Question: I have a utility of 'Cart' in my website which is built in ASP.NET. In the cart page like it is generally on every page, I multiply 'quantity'*'price' to calculate total of individual items in the cart.
For the 'quantity', I have a '<asp:TextBox .... TextMode="Number"/>' control. And have used a regex in a '<asp:RegularExpressionValidator.../>'.
The following is the ASPX code :
'''
<asp:TextBox ID="txtQty" runat="server" Text="1" TextMode="Number" Style="width: 45px; text-align: center; margin-left: 10px"></asp:TextBox>
<asp:RegularExpressionValidator ID="regExQty" runat="server" ControlToValidate="txtQty" ValidationExpression="^[1-9][0-9]*$" ErrorMessage="Invalid Quantity!" Display="Dynamic" ForeColor="Red"></asp:RegularExpressionValidator>
'''
Now using this 'regex' it functions properly for the following inputs :
doesn't allow '0' as input
doesnt' allow negative numbers
But it the following :
the input : '1pppp' , i.e. a digit following by any number/s of character
the input : 'p' , i.e. only string is also allowed.
I do not know why is this happening.
I have used a repeater control, inside which there is a text box used for quantity.
This is the code to calculate the 'total' amount :
'''
int total = 0;
for (int i = 0; i < rptr.Items.Count; i++)
{
TextBox txtBox = (TextBox)rptr.Items[i].FindControl("txtQty");
HiddenField hdnProductId = (HiddenField)rptr.Items[i].FindControl("hdnVendorItemID");
VendorItemLogic vendorItemLogic = new VendorItemLogic();
VendorItem vendorItem = vendorItemLogic.SelectByID(Convert.ToInt32(hdnProductId.Value));
int price = Convert.ToInt32(vendorItem.Price);
total += Convert.ToInt32(txtBox.Text) * price;
lblTotal.Text = String.Format("{0:#,###,###.##}",(object)total);
plcHldrTotal.Visible = true;
}
'''

This is what happens , it doesn't give an error message but changes the border color to red, and then again when I move my cursor out of it, it removes the border color.
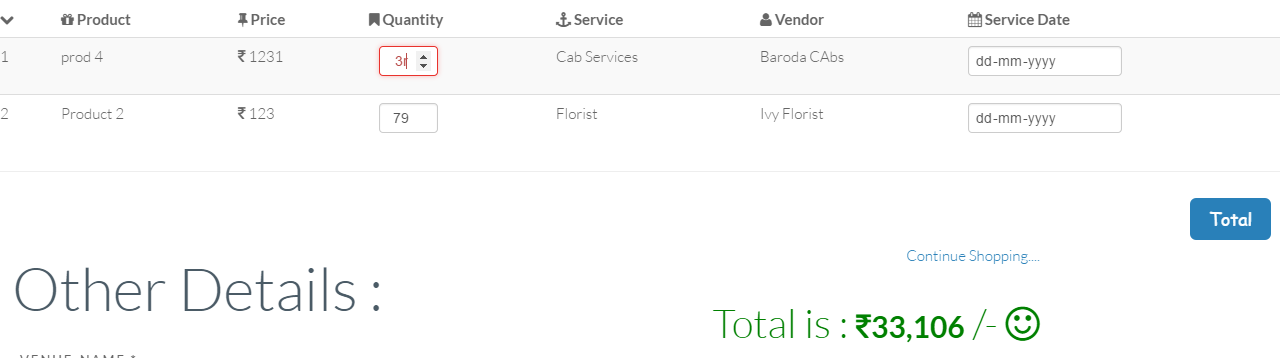
Answer: It is true that in ASP.NET 4.5, the 'TextMode' attribute can have more than 3 values ("SingleLine", "MultiLine", or "Password"). However, these are not yet supported by all Web browsers.
A quote from <URL>:
> All these new options will only work with browsers supporting these
HTML5 features (for example: Internet Explorer 10, Chrome, and Opera).
For all other browsers (earlier versions of Internet Explorer and
Firefox), these textboxes will behave as normal textboxes.
So, to make your code comaptible with all browsers, you should revert the "Number" value by either removing the attribute completely, or setting to one of the allowed values.